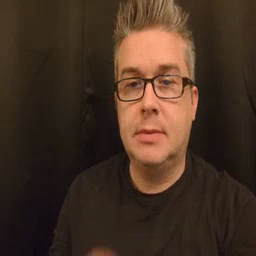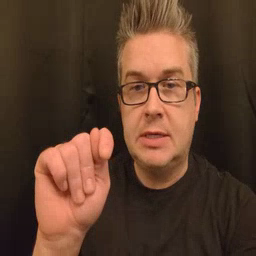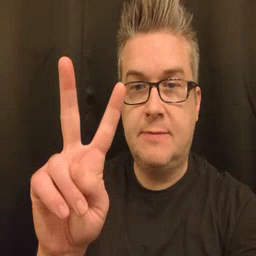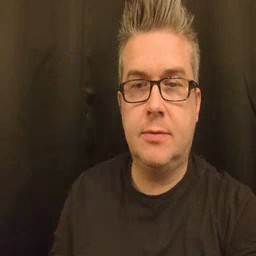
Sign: TV